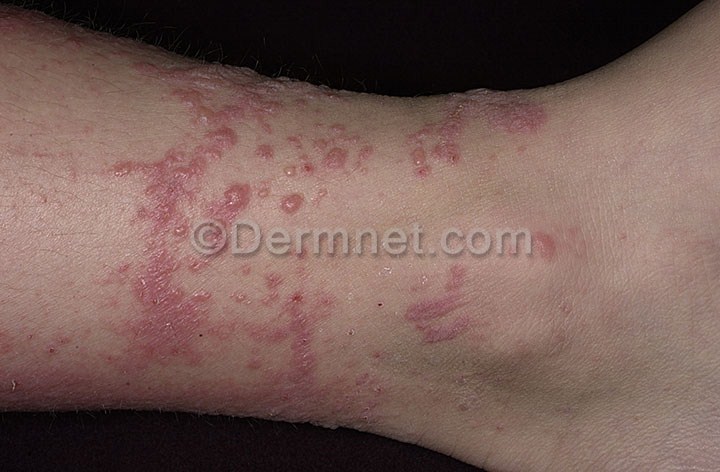
Disease: Poison Ivy Photos and other Contact Dermatitis